Question: I am pretty sure this can be solved by some basic trigonometry equations but unfortunately I cant figure it out.
What I need is:

Given the x,y coordinates of two points in 2d I need to find the point on the vector from one point towards another. Basically finding the closest linear path.
For example: on the image above we are given two points, we want to get from blue point to red point moving along path, therefore we need to find the next (gray point) each step until we reach it.
Any help is much appreciated!
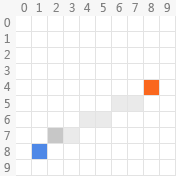
Answer: Have a look at <URL>